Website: apple-inc
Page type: customer-info-address
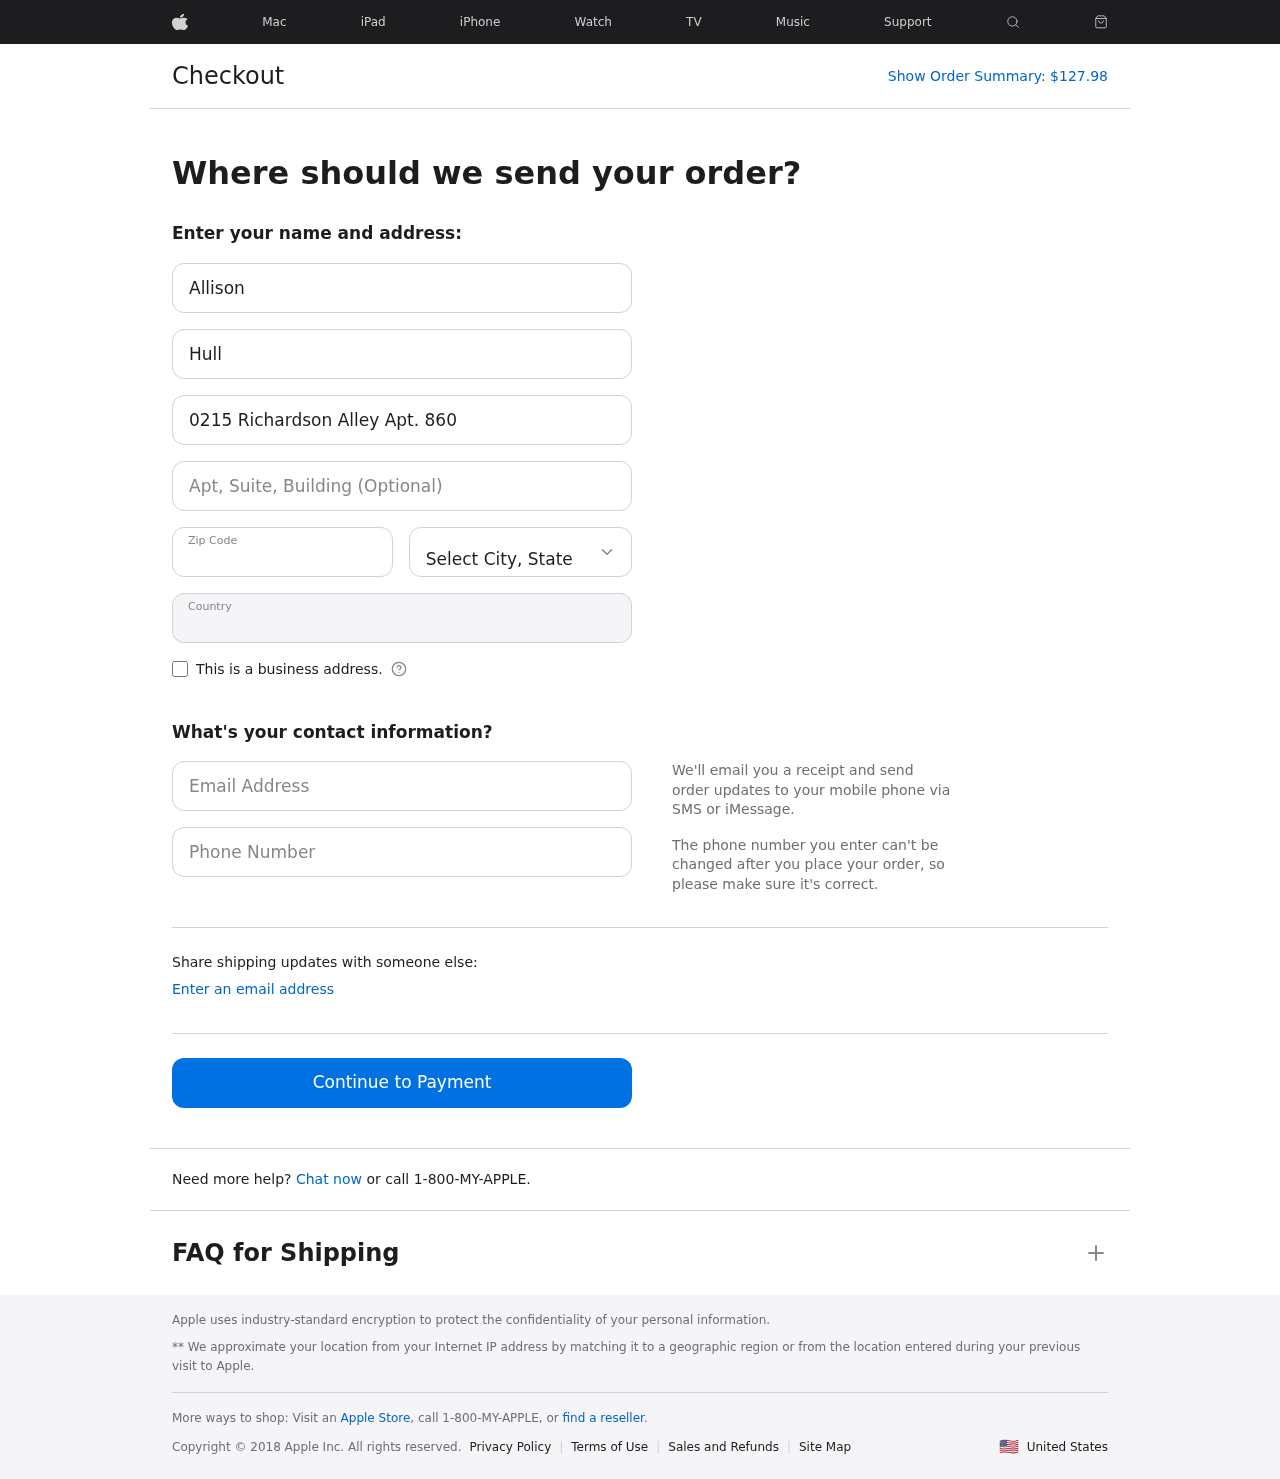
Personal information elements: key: PII_CITY_STATE
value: West Gregory, VA
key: PII_COUNTRY
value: United States
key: PII_EMAIL
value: allison_hull@yahoo.com
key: PII_FIRSTNAME
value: Allison
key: PII_LASTNAME
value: Hull
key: PII_PHONE
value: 2669974562
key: PII_POSTCODE
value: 80722
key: PII_STREET
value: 0215 Richardson Alley Apt. 860
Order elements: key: ORDER_TOTAL
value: $127.98